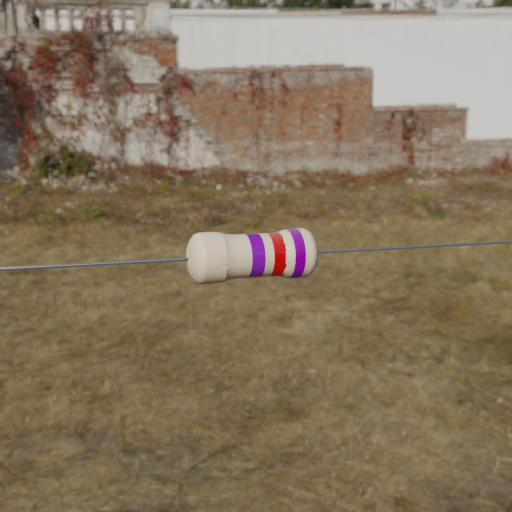
Resistor colour bands (in order): violet, red, violet